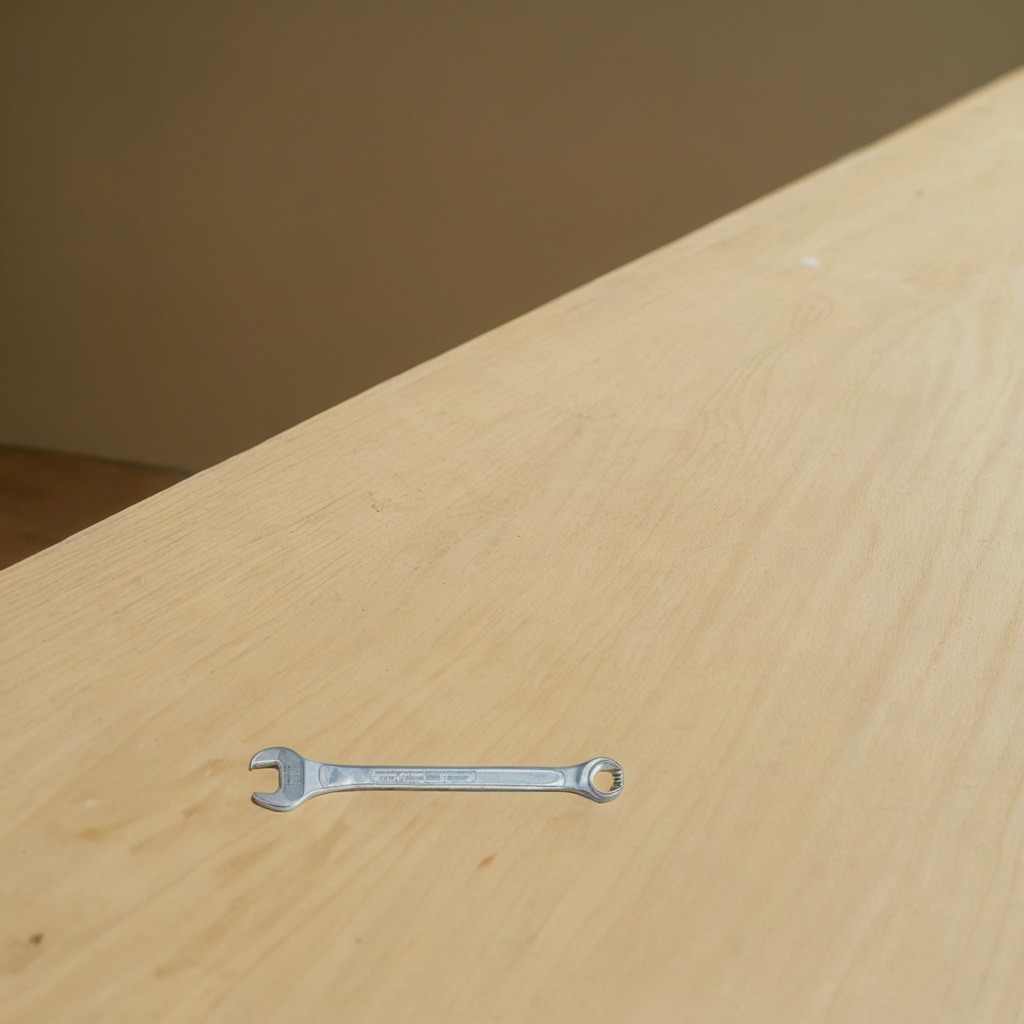
An wrench is lying on a plywood surface in a paint workshop lit by afternoon window light.